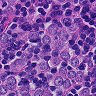
Metastatic tissue present: yes